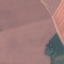
Label: AnnualCrop